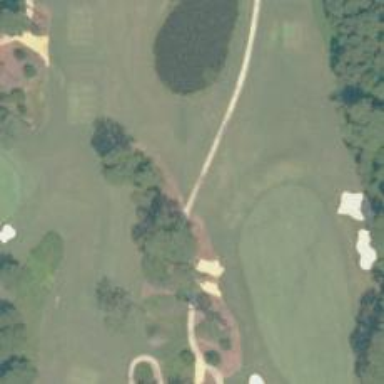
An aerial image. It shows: Path designated for golf carts.